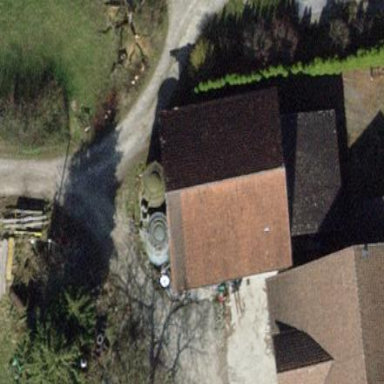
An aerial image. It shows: Farm auxiliary building with gabled roof.